Field crop: tomato
Growth stage: 1
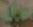
Species: solanum